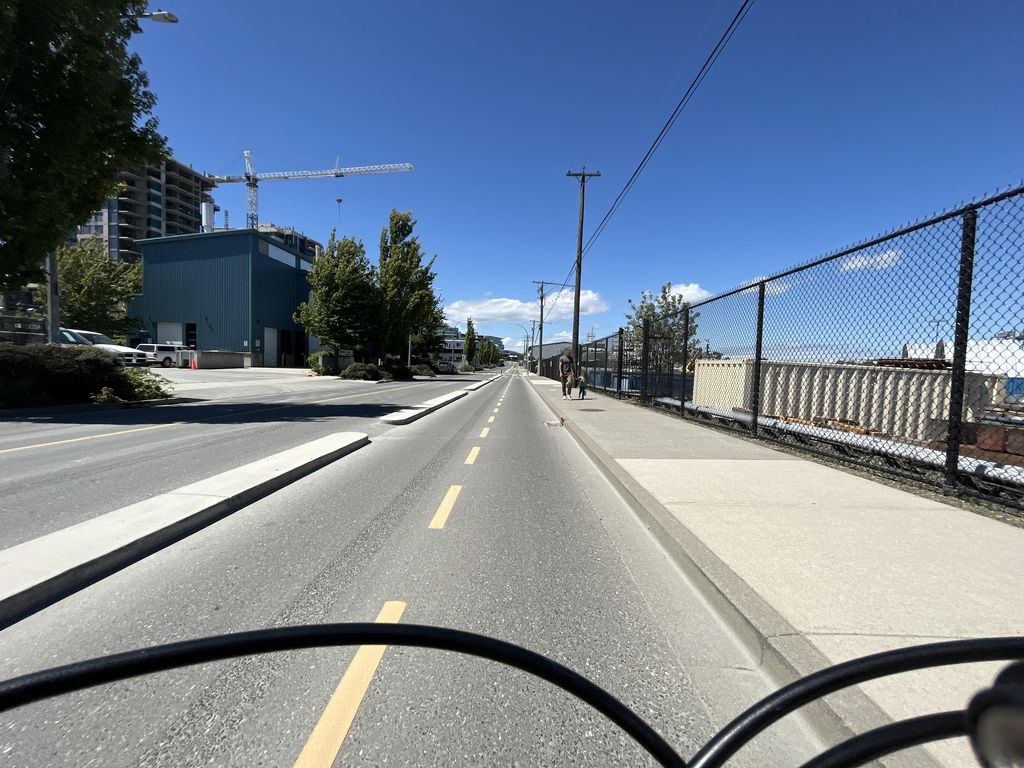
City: victoria